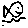
Label: fish